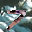
Label: 7